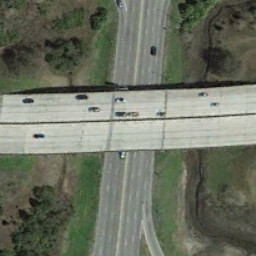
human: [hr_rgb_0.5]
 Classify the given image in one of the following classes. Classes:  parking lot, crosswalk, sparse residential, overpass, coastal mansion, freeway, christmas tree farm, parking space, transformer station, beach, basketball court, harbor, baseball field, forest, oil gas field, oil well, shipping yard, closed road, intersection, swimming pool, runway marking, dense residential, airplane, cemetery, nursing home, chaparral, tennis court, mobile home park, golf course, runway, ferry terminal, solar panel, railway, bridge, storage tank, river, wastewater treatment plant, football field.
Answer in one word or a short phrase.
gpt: overpass